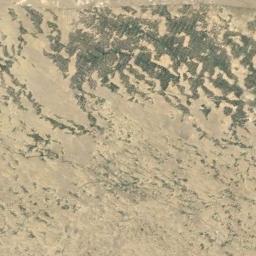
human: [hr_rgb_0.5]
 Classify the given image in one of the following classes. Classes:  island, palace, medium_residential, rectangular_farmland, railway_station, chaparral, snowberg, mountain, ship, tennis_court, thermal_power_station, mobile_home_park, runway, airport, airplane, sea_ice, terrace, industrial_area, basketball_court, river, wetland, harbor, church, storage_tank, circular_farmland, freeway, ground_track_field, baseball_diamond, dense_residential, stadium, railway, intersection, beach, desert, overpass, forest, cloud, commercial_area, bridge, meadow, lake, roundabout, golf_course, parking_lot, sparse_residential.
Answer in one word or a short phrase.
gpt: desert